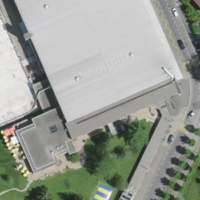
EUNIS habitat code: 54
Species observed at this site:
Convolvulus tricolor